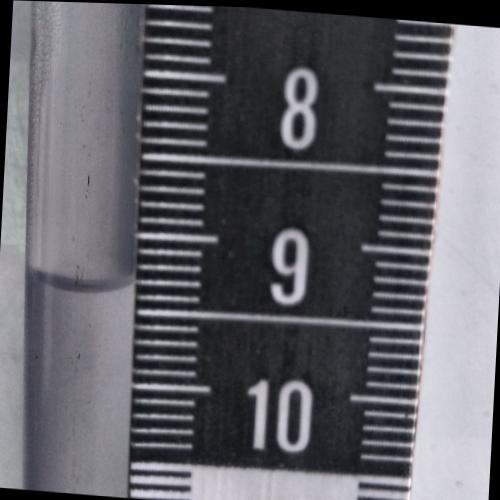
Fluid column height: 9.3 cm